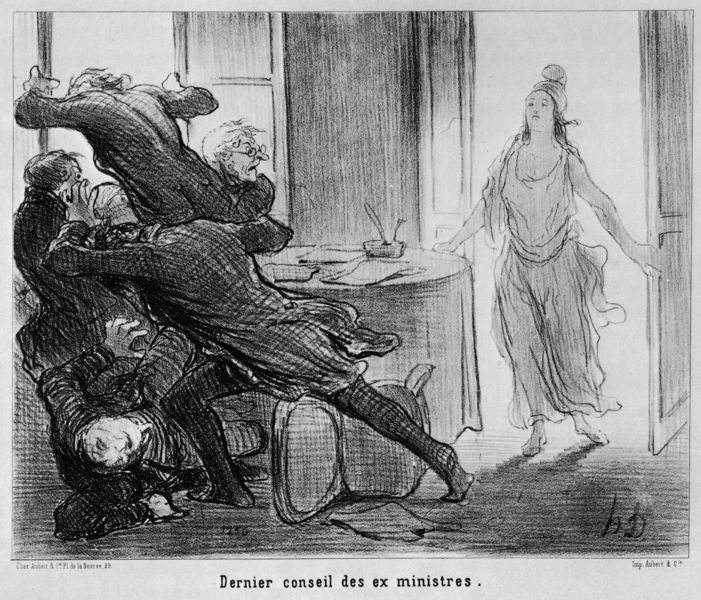
Titel: Dernier conseil des ex ministres., Letzter Rat der Ex-Minister
Künstler: Honoré Daumier
Standort: Paris
Institution: Privatsammlung
Schlagwörter: blätter, dunkel, feder, flügel, gruppe, kampf, mann, schatten, weiß, frauen, menschen, sitzen, fenster, frankreich, frau, grau, haar, hell, hut, kleid, licht, männer, nase, raum, schwarz, skizze, stuhl, symbol, tisch, tür, zeichnung, zimmer, dame, tuch, herren, rock, anzug, anzüge, gedränge, gesichter, mütze, mensch, innenraum, schauen, signatur, tischdecke, tischtuch, wind, busch, haare, interieur, blatt, rokoko, chaos, bein, schrift, papier, papiere, schreibtisch, grafik, graphik, türe, saal, französisch, angst, frack, karikatur, durchgang, lichteinfall, strumpf, faltenwurf, gehrock, fallen, striche, flucht, eingang, tusche, offen, erschrecken, fuss, religion, kohle, aufruhr, druck, druckgraphik, lithographie, schwarz-weiss, monogramm, schraffur, schraffuren, lithografie, ironie, karrikatur, politik, revolution, satire, streit, text, zeitung, aufstand, brille, durcheinander, jacken, strafe, strich, fliehen, furcht, gespenst, getümmel, hektik, panik, schrecken, tumult, bleistift, helm, stiefel, schuh, allegorie, mythologie, personifikation, göttin, vertrag, kämpfen, politiker, stift, tinte, daumier, honore daumier, rau, druckg, besteck, briefe, freiheit, fall, sturz, religiös, aufbruch, tintenfass, empire, personifizierung, liberte, ärger, umgefallen, drängen, gerangel, stürzen, öffnen, minister, geist, umgestürzt, unordnung, rücke, schreck, tuschfeder, federkiel, zeile, prag, fenstersturz, empörung, des, eingagn, beratung, rat, ratschlag, artikel, stuh, männerf, stolpern, franrkeich, füller, daume, rangelei, rauferei, umsturz, karikiert, federhalter, ratsherren, umkippen, beraturn, conseil, dernier, dernier conseil, dernier conseil des ex ministr, ehemalige, entlassung, ex minister, ex ministres, frankreic, frenkreich, fräcke, handgemenge, kariaktur, letzter ministerrat, letzter ratschlag, marianne, ministerrat, ministres, prager fensterdturz, ratschäge, tohouwabohou, tschechien, umstürzen, turbulent, hd, frankreichminister, revulution, überwältigung, ex, durcheienander, prager fenstersturz